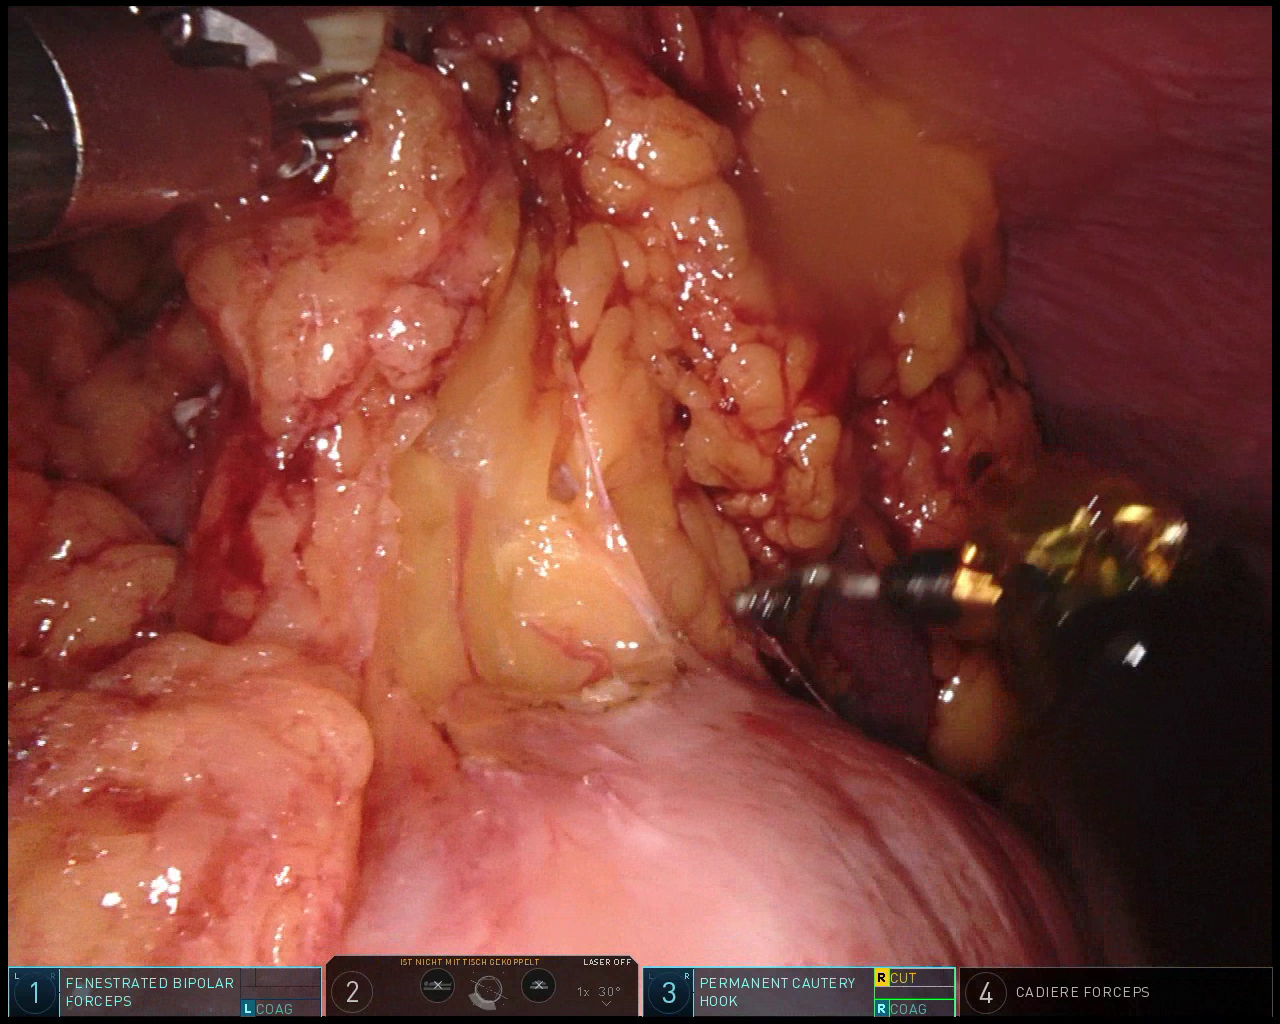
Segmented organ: spleen
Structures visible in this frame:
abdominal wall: yes
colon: yes
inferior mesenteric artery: no
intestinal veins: no
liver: no
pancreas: no
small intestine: no
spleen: yes
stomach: no
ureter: no
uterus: no
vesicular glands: no